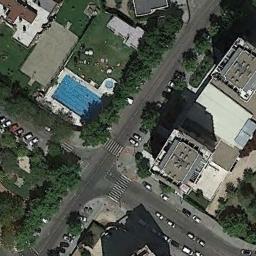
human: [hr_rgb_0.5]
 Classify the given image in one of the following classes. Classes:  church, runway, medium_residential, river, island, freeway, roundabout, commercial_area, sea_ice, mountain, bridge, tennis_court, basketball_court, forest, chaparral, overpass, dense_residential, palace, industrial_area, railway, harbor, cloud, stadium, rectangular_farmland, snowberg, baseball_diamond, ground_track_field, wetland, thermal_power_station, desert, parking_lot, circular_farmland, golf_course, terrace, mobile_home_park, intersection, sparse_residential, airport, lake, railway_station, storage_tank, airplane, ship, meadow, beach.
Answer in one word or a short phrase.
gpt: intersection